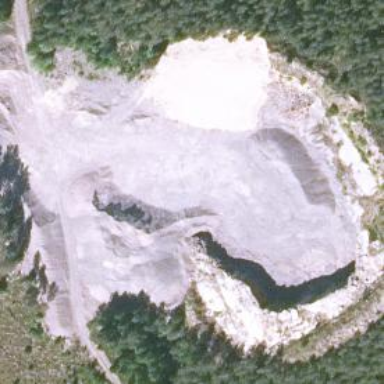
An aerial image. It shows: Quarry area.